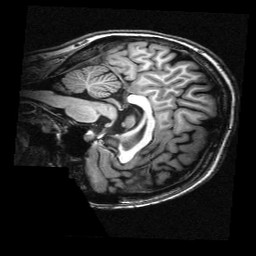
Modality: T1w
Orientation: sagittal
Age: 24
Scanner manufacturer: siemens
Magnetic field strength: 3 T
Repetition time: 2.3 s
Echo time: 0.00336 s